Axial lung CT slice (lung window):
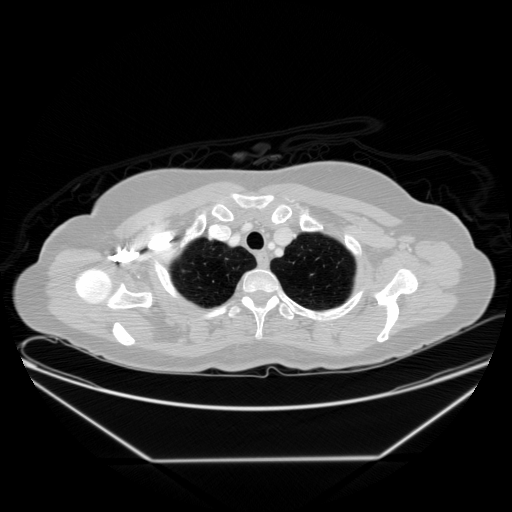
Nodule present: no